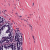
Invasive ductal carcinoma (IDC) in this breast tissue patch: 0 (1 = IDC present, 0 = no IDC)